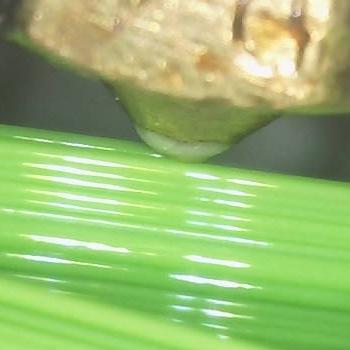
Flow rate: 118%